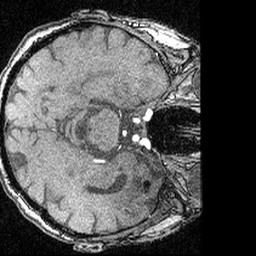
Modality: angio
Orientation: axial
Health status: ill
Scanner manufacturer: siemens
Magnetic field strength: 3 T
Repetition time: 0.022 s
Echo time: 0.00395 s